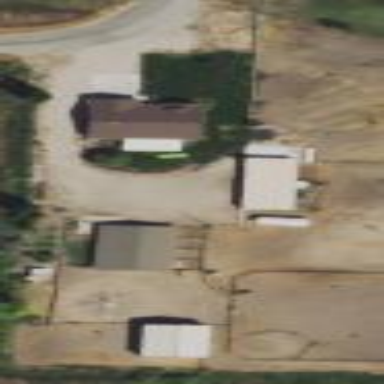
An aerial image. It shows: Farmyard area.